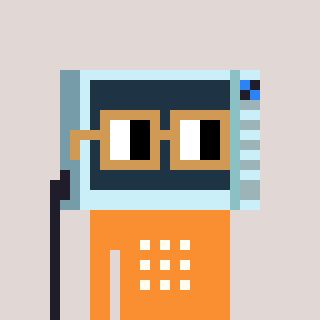
a pixel art character with square brown glasses, a microwave-shaped head and a orange-colored body on a warm background